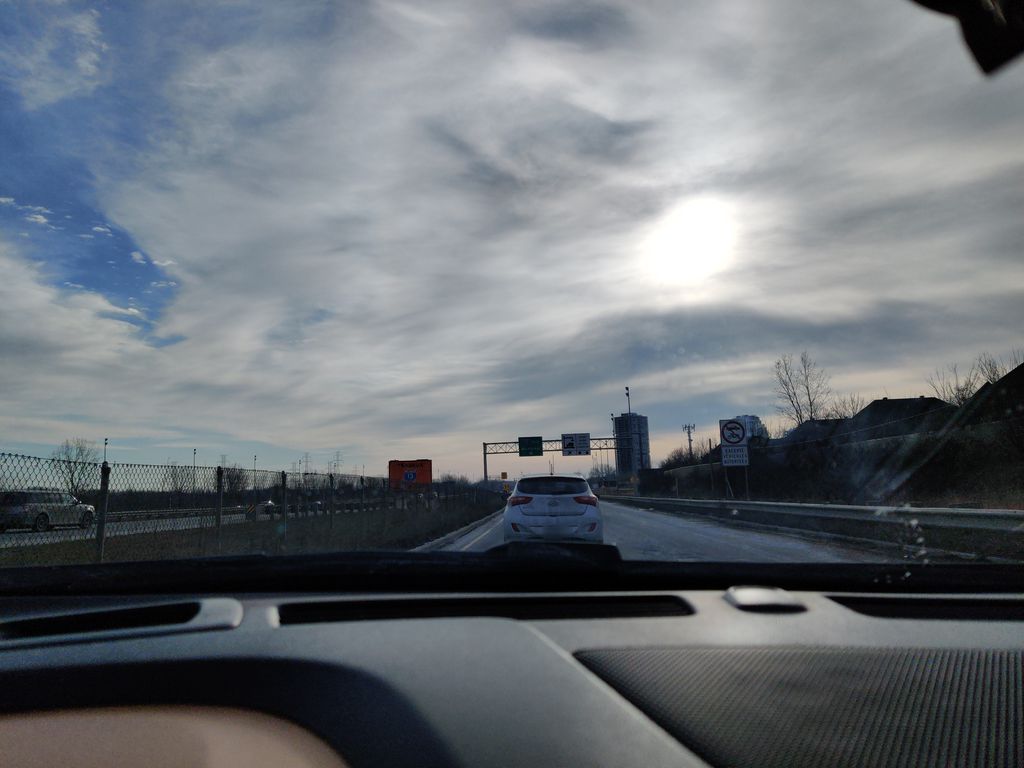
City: montreal